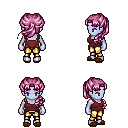
a pixel art fantasy rpg character, female body template, dark elf, purple skin, maroon pirate shirt, gold greaves, pink princess hairstyle, brown slippers, four views (front, back, left, right), 2x2 character sprite sheet, small pixel art, hard edges, no anti-aliasing